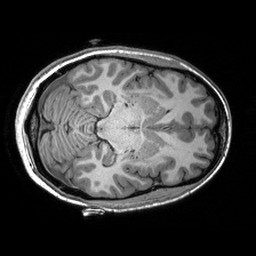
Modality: T1w
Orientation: axial
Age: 28
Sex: female
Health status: healthy
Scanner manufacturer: siemens
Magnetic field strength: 3 T
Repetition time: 2.53 s
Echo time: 0.00288 s